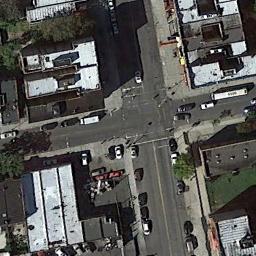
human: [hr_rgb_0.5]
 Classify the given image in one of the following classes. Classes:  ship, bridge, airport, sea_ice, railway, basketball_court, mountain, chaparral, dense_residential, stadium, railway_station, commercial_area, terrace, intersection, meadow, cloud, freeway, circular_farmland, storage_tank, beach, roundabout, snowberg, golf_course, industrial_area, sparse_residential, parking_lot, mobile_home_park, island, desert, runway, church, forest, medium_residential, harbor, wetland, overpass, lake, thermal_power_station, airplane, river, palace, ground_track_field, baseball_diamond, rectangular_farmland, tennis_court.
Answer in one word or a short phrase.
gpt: intersection